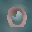
Label: 0